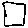
Label: square